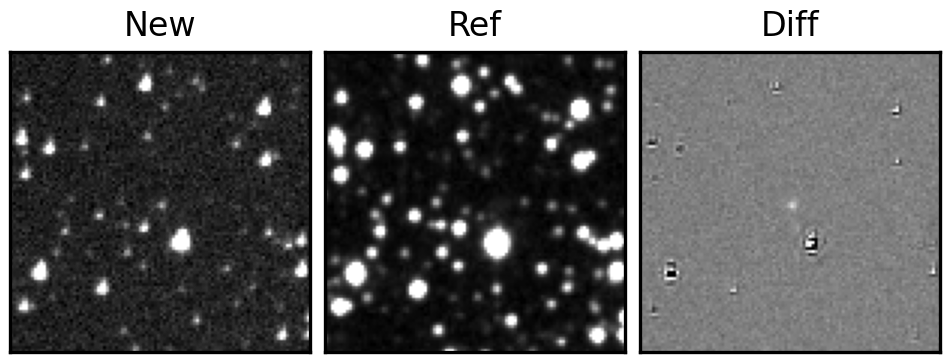
Label: real